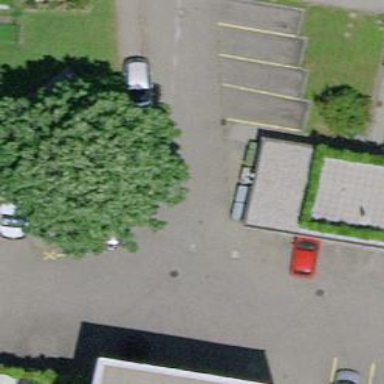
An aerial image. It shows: Group of garages.